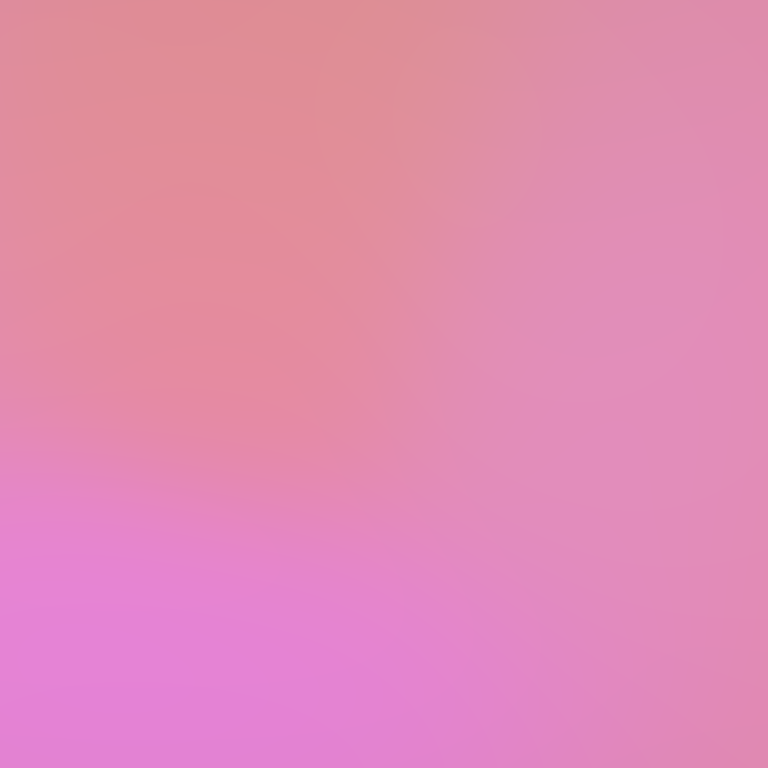
Abstract light effect, smooth gradient from soft pink to light purple, serene atmosphere, diffuse glow, no room, no furniture, no objects.